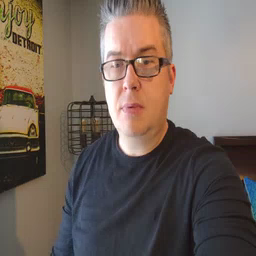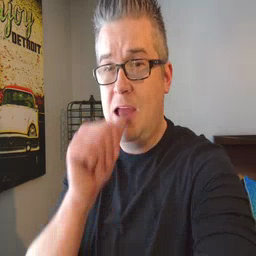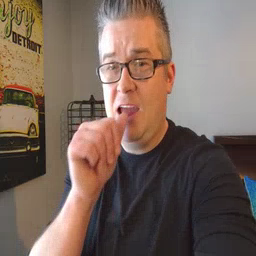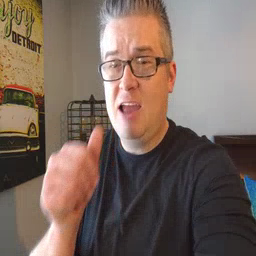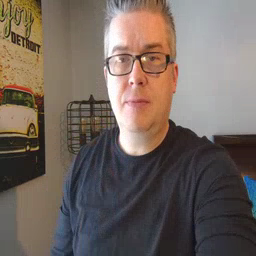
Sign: nuts